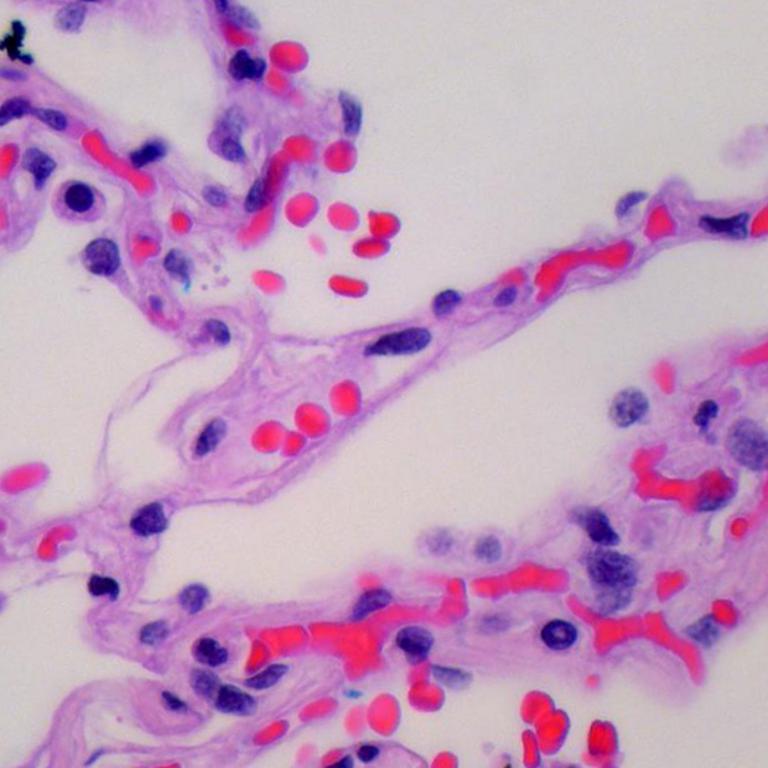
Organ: lung
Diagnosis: benign